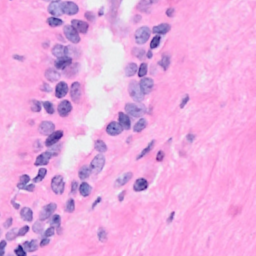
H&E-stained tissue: Breast